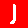
Digit: 1